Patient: sex M, age 63
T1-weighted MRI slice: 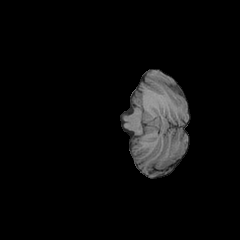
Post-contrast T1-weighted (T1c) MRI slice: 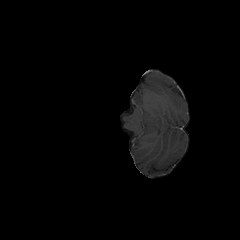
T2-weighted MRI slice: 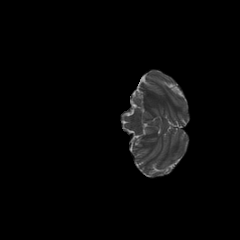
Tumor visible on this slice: no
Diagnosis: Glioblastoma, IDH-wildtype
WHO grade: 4